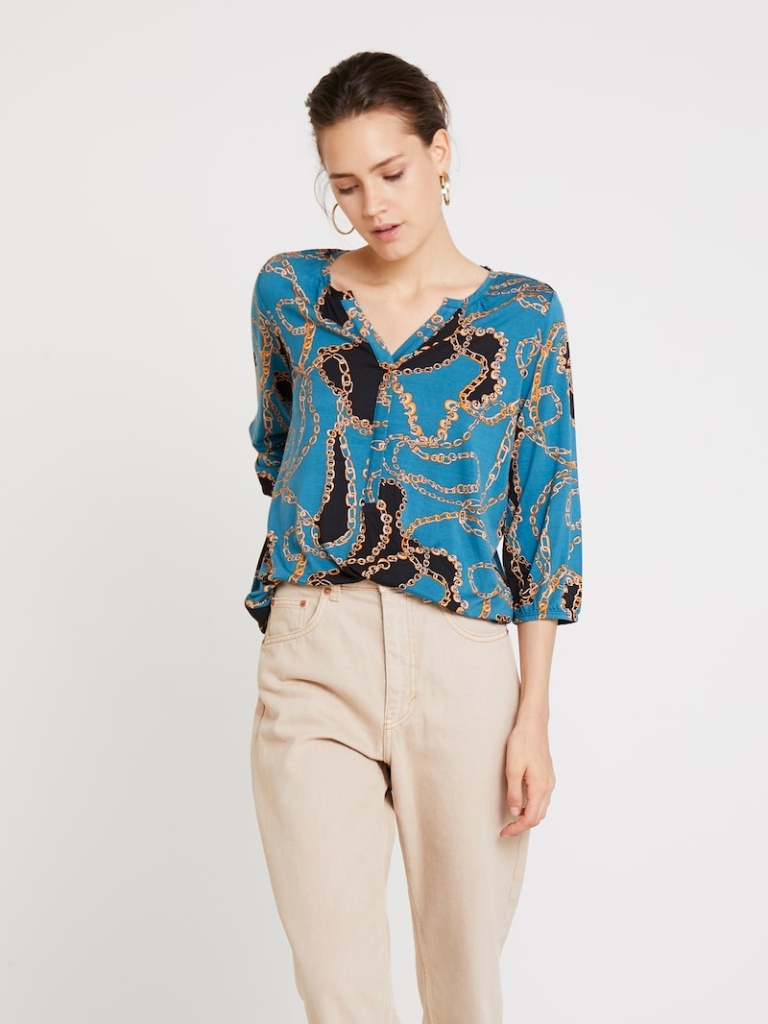
cotton loose a long-sleeved with the sleeves down hip length French Tucked v-neck blouse